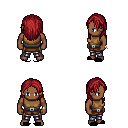
a pixel art fantasy rpg character, male body template, human, dark skin, leather chest armor, metal pants, brunette long hairstyle, bracelets, black slippers, four views (front, back, left, right), 2x2 character sprite sheet, small pixel art, hard edges, no anti-aliasing